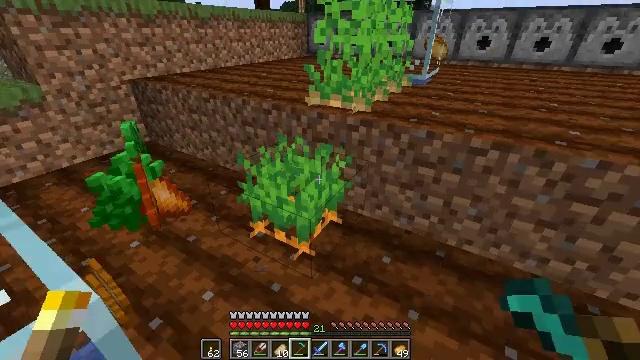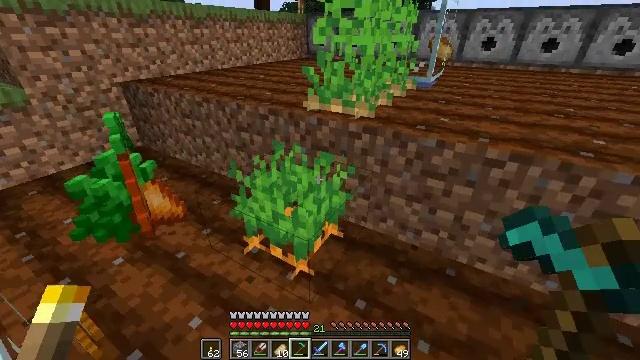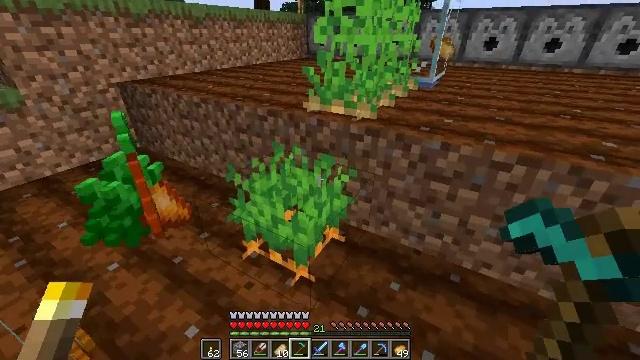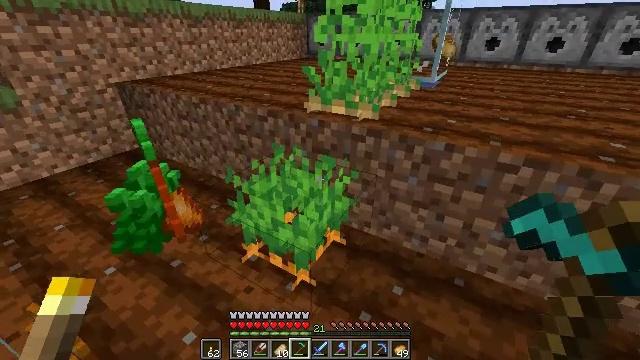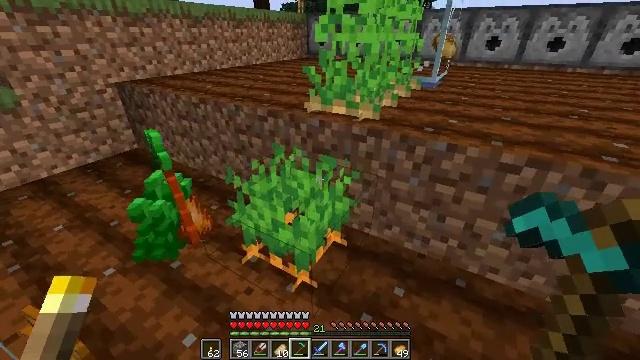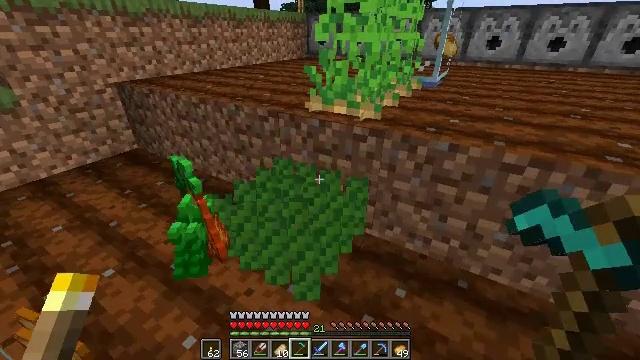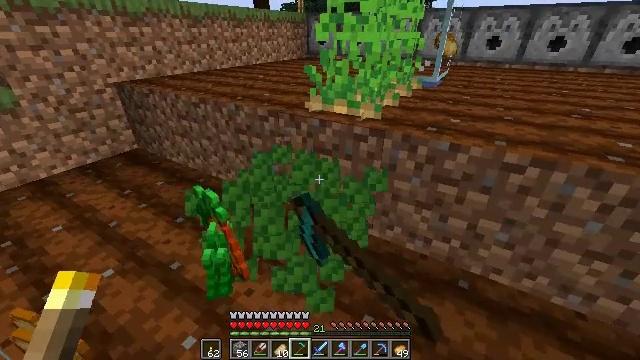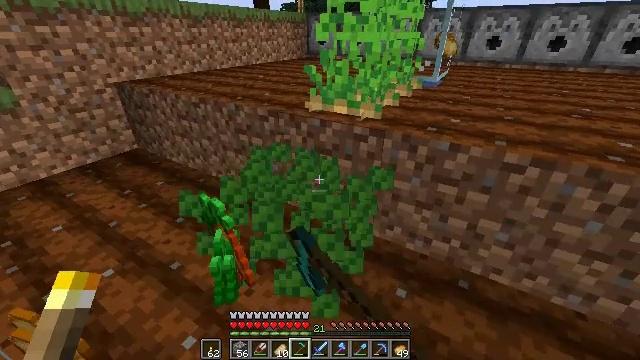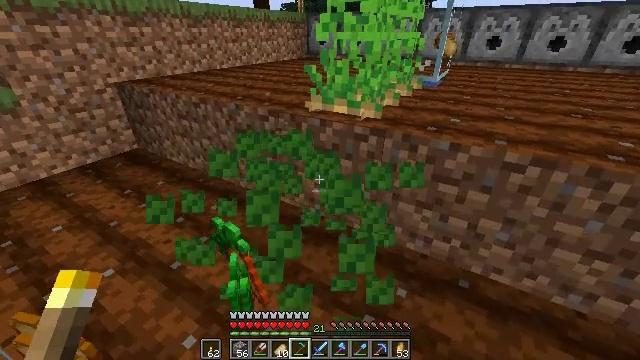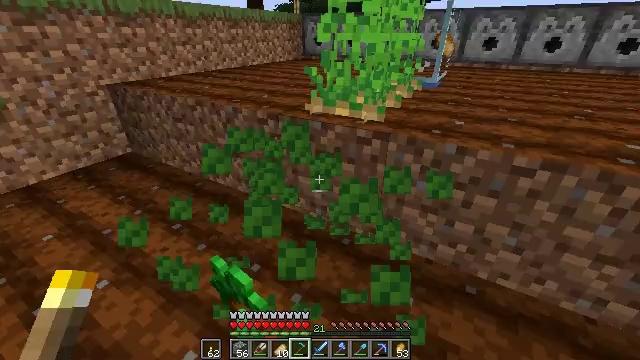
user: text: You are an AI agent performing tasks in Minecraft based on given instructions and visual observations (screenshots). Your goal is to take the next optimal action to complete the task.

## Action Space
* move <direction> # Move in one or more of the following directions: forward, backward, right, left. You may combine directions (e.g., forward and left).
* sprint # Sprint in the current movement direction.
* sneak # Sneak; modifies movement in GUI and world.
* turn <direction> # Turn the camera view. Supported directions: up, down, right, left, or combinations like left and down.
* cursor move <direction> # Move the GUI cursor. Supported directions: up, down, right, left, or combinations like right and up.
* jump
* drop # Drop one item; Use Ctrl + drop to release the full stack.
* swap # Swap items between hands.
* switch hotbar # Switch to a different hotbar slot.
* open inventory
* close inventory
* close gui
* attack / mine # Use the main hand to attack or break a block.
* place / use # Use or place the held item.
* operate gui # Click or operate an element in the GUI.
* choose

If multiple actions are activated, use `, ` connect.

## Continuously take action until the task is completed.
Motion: motion action
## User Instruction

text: Harvest carrots from the farmland.
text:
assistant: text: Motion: no_op
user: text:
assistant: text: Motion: no_op
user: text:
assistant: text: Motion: no_op
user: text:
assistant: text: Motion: no_op
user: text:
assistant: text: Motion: attack / mine
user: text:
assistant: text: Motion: attack / mine
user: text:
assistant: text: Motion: no_op
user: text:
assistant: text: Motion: no_op
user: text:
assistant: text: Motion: move forward and move left, turn right
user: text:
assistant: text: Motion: no_op